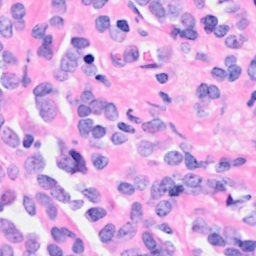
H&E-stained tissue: Breast